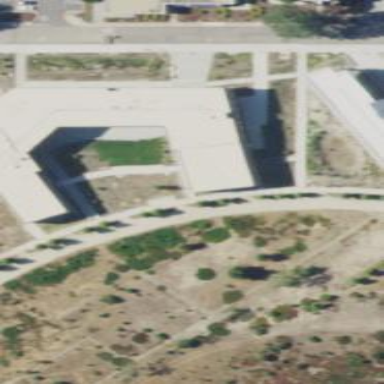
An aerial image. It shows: College building.